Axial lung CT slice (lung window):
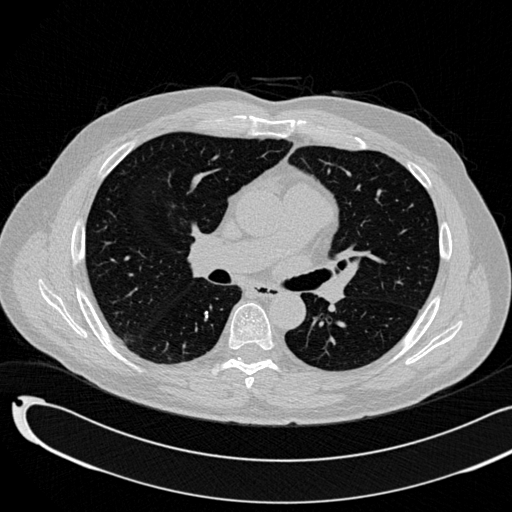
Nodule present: no